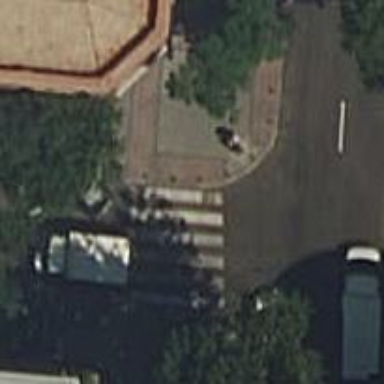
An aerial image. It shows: Crossing with traffic signals.